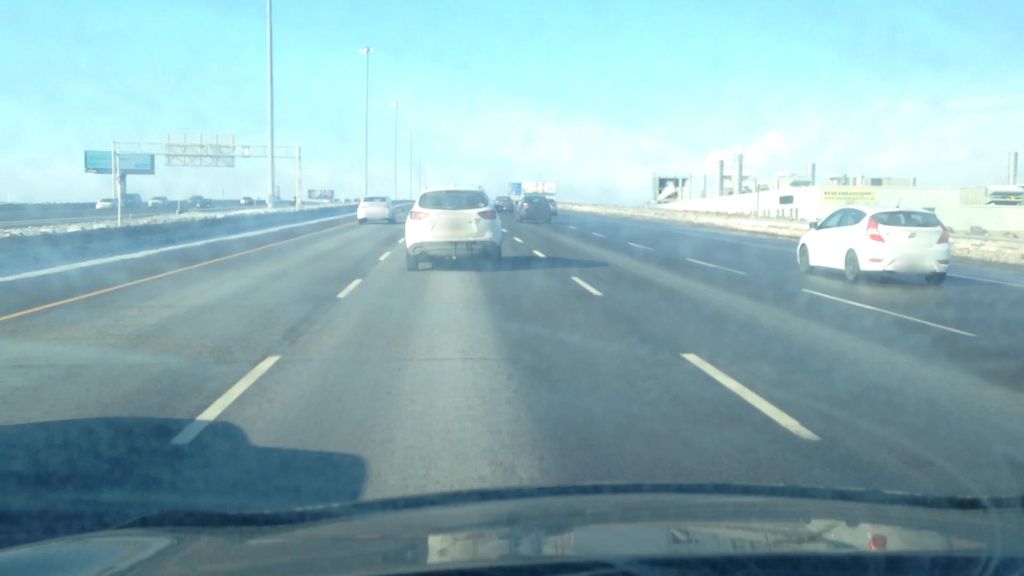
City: montreal